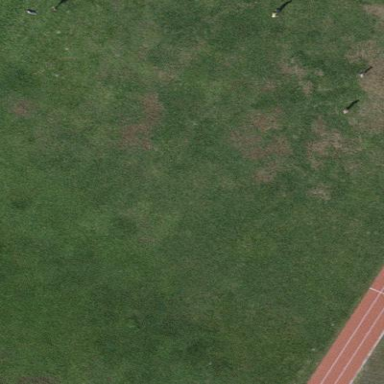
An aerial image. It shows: Grassy pitch used for multiple sports activities.